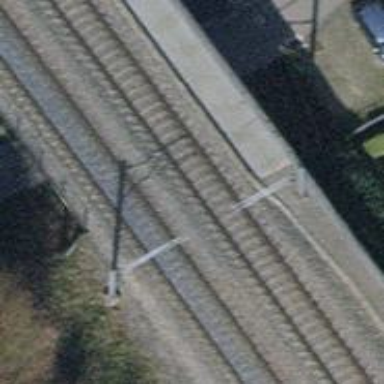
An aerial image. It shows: Single-track railway bridge with electrified contact line.